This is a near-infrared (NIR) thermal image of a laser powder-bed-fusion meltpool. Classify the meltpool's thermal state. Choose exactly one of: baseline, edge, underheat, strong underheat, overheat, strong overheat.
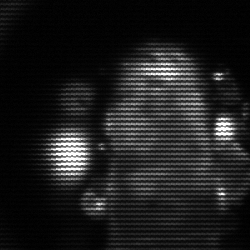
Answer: strong underheat